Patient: sex M, age 68
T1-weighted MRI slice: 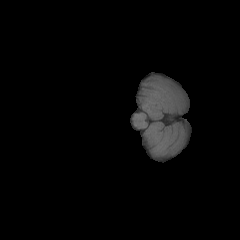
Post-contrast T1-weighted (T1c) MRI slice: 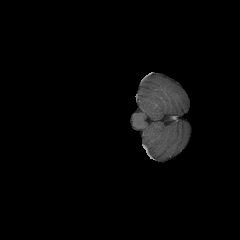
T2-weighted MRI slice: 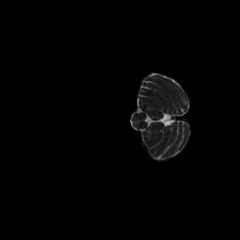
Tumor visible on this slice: no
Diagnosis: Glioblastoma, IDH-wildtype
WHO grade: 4